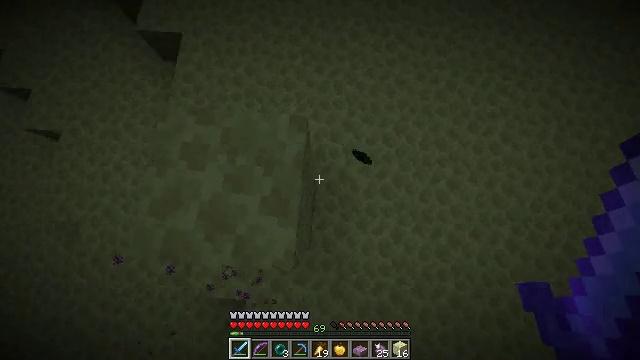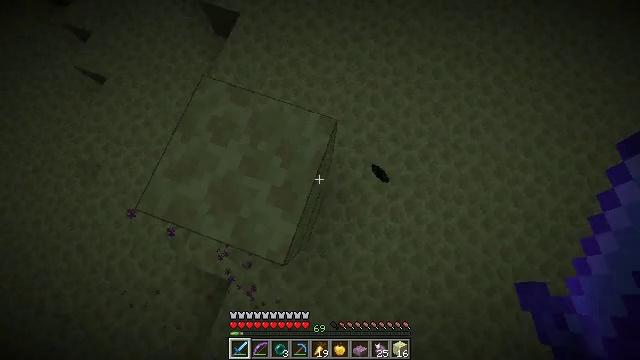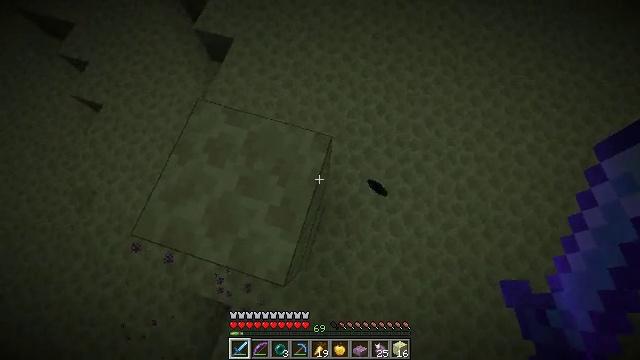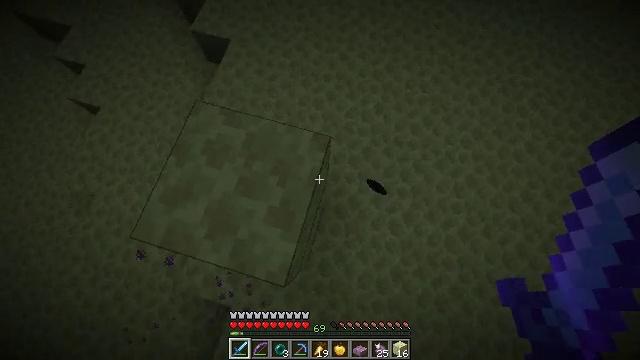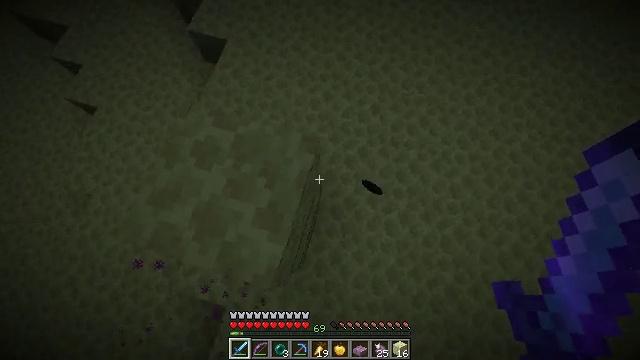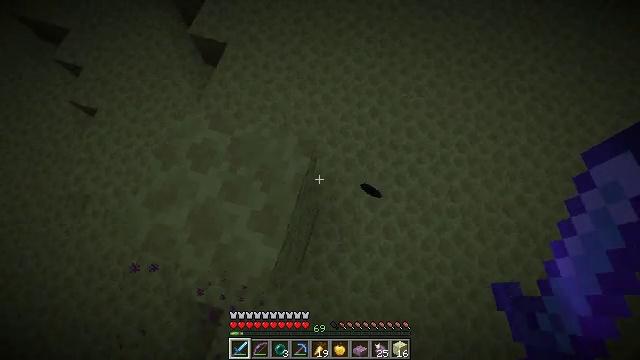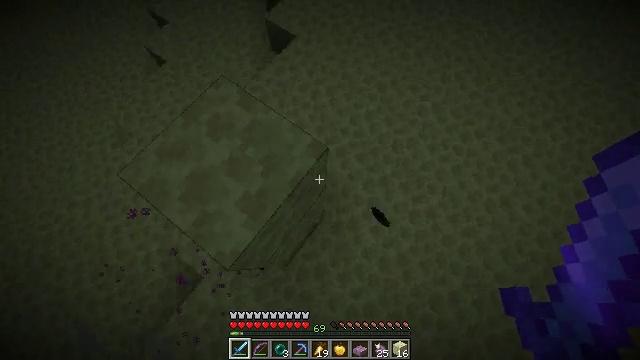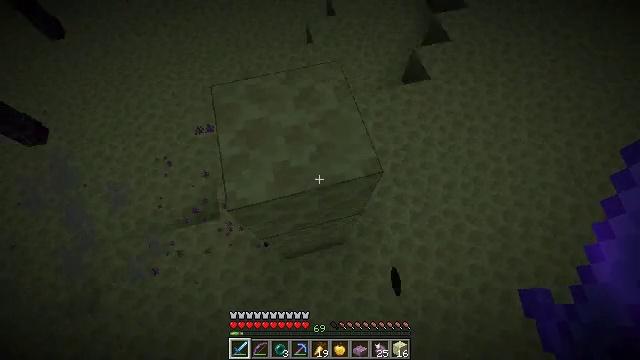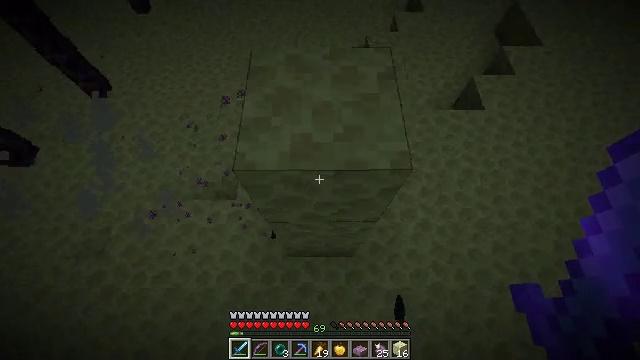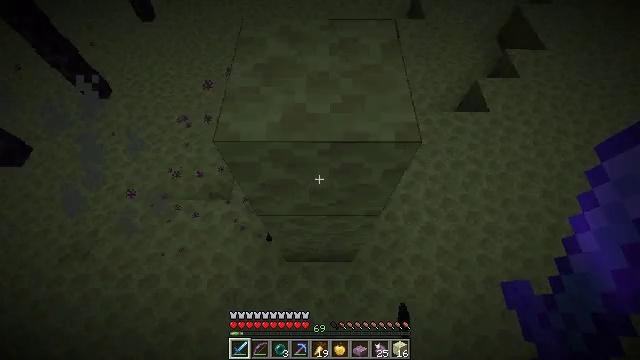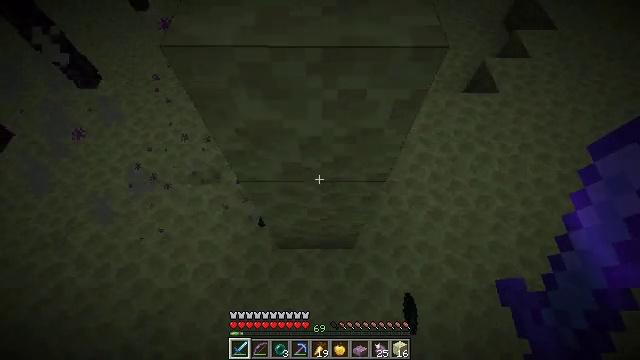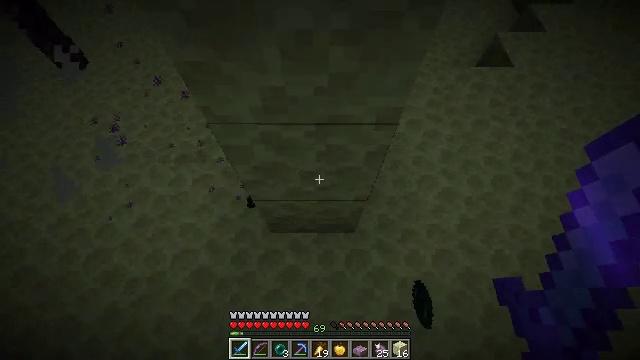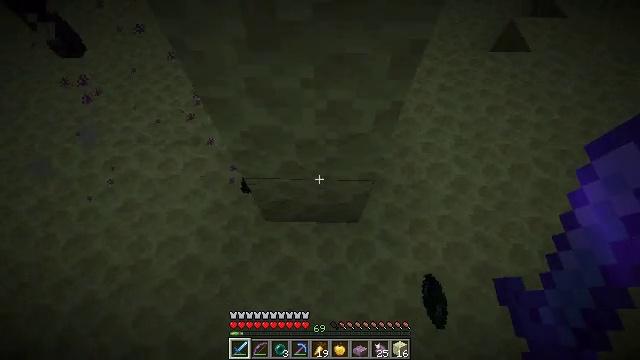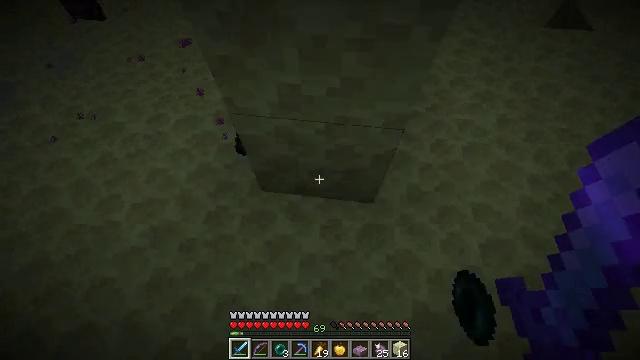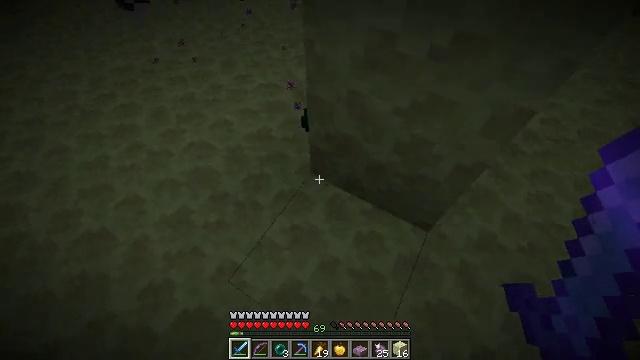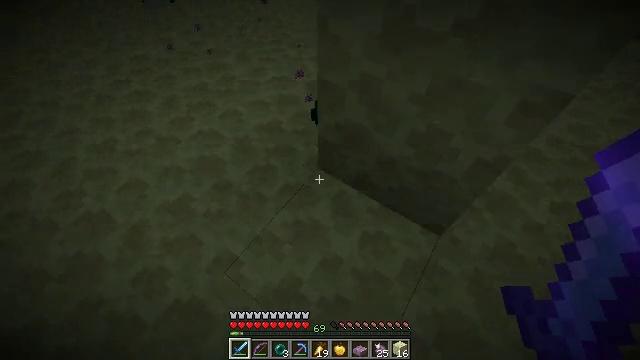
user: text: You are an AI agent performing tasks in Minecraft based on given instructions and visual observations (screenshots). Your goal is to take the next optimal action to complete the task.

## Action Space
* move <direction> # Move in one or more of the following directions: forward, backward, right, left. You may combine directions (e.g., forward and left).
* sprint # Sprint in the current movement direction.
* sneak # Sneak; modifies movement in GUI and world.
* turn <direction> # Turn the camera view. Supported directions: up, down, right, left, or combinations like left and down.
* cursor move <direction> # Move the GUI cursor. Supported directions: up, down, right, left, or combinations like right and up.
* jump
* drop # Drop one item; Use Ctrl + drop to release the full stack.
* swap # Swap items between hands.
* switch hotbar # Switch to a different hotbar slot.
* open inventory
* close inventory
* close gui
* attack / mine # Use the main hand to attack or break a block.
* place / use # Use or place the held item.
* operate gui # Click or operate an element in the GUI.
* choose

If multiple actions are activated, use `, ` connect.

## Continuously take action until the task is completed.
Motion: motion action
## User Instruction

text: Collect end stone for your base.
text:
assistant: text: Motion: turn left
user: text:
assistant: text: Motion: turn right and up
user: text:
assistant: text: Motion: no_op
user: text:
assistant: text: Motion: move right
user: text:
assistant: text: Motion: move right
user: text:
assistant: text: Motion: move right, turn left and up
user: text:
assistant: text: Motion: turn left and up
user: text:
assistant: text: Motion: turn left and up
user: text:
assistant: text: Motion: turn up
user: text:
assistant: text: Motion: no_op
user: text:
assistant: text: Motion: no_op
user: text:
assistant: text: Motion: turn left
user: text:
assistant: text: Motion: move right, turn left
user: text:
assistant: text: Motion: move right, turn left and up
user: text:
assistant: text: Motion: move right, turn left and up
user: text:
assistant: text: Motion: move right, turn right and up
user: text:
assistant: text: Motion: move right, turn right and up
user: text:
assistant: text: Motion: move forward and move right, turn left and up
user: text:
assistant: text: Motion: move forward and move right, turn left
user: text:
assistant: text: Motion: move forward and move right, turn left
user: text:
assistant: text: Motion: move forward, turn left
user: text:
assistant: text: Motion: move forward and move left, turn left
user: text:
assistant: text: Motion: move forward and move left
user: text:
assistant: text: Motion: move forward and move left, turn right
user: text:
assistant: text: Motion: move forward and move left, turn right and up
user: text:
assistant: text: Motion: move forward and move left, turn right
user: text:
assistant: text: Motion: move forward and move left, turn right
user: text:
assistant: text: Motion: move forward and move left, turn right
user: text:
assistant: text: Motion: move forward, turn right
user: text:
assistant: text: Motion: move forward, turn right and up